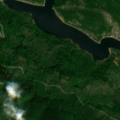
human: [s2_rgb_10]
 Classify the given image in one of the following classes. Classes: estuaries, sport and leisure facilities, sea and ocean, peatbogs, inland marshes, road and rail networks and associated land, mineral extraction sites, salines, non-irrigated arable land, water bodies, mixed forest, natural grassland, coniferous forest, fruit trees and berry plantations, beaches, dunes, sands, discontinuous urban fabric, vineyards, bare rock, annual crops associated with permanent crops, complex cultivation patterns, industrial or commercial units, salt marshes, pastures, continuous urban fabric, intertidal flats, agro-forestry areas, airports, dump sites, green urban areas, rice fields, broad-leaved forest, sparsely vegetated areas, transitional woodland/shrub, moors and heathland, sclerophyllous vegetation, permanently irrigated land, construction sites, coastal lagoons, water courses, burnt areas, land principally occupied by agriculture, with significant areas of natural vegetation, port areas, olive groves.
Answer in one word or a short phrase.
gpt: land principally occupied by agriculture, with significant areas of natural vegetation, broad-leaved forest, transitional woodland/shrub, water bodies